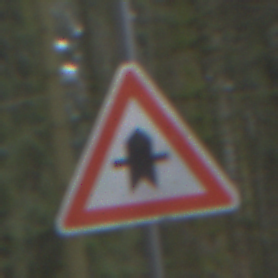
Verkehrszeichen: Vorfahrt
Umgebung: Outdoor, Nature
Tageszeit: Midday
Wetter: Overcast
Licht: Natural
Jahreszeit: NotSpecified
Kontrast: LowContrast